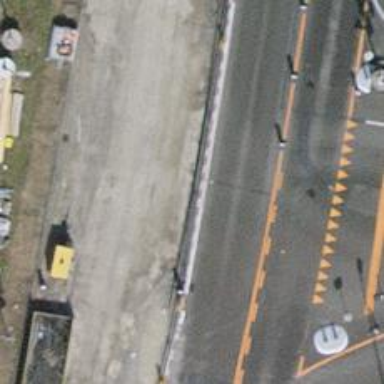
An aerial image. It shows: Secondary road with asphalt surface.